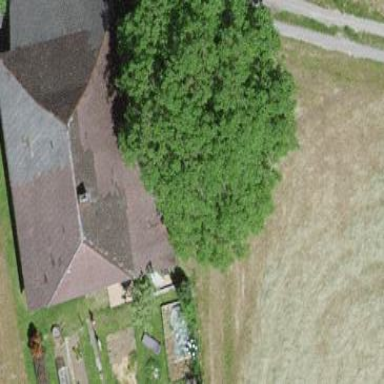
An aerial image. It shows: Farm building.